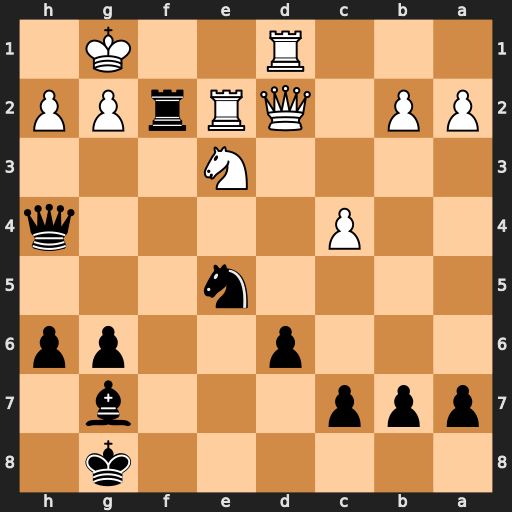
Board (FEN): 6k1/ppp3b1/3p2pp/4n3/2P4q/4N3/PP1QRrPP/3R2K1
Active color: b
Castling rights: -
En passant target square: -
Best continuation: Nf3+ gxf3 Qxh2#